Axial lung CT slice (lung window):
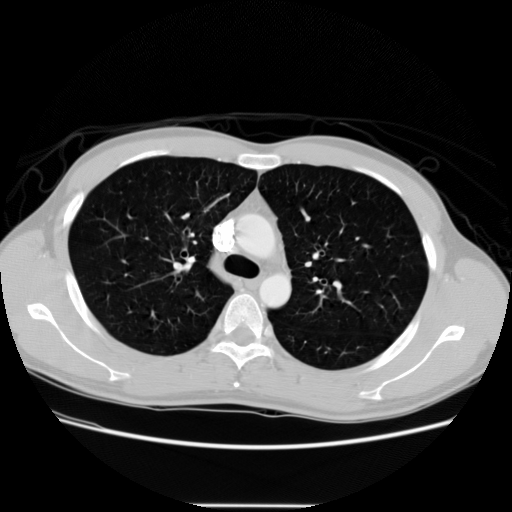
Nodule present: no